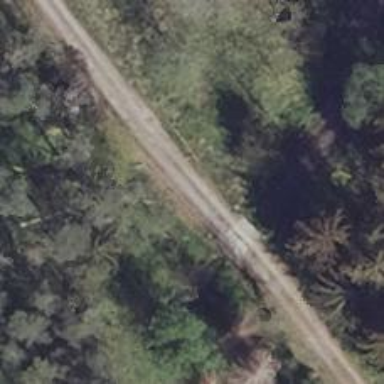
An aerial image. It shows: Dirt track road with grade3 tracktype.